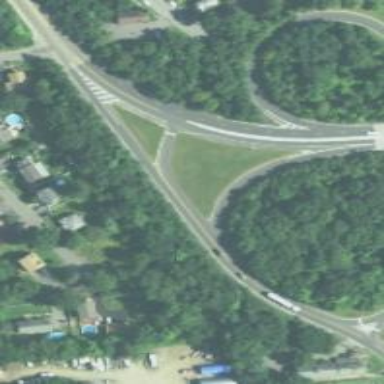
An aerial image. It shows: Secondary link road.